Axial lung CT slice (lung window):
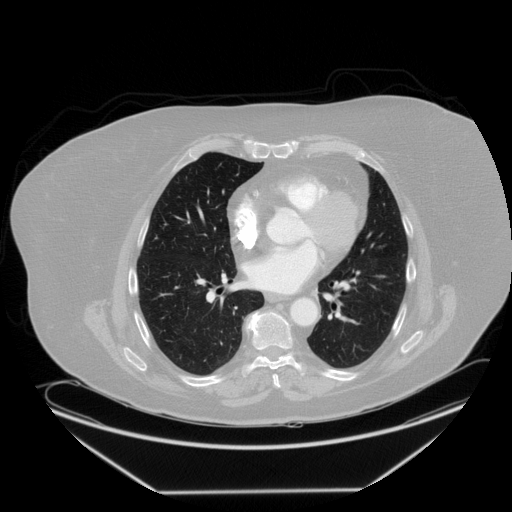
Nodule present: no